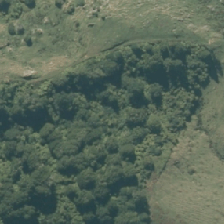
Land cover: indigenous_forest